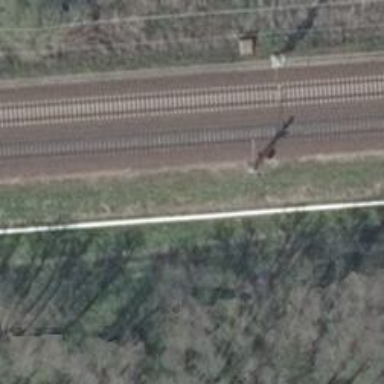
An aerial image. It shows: Milestone along the railway with catenary mast.